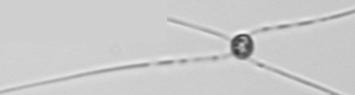
Label: Chaetoceros_danicus